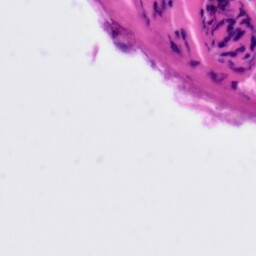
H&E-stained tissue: Tonsil